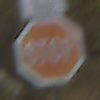
Verkehrszeichen: Stop
Zusatzzeichen oben: RichtungsangabeDurchPfeile9
Umgebung: Outdoor, Urban
Tageszeit: MorningAfternoon
Wetter: PartlyCloudy
Licht: Natural
Jahreszeit: NotSpecified
Kontrast: LowContrast